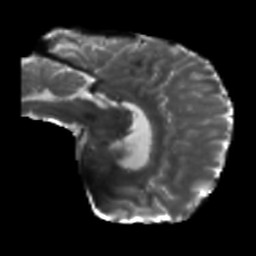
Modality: T2w
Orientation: sagittal
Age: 46
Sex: male
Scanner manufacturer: siemens
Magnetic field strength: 3 T
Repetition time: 5.25 s
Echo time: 0.08 s